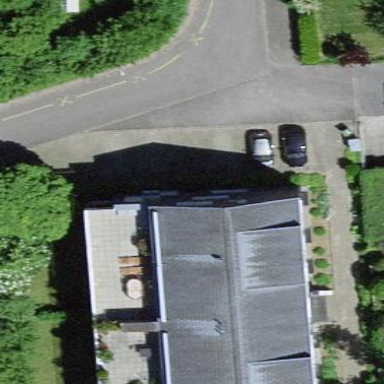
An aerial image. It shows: Building.